Aerial crown-view tile of a tropical tree (Barro Colorado Island, Panama), acquired 20250217:
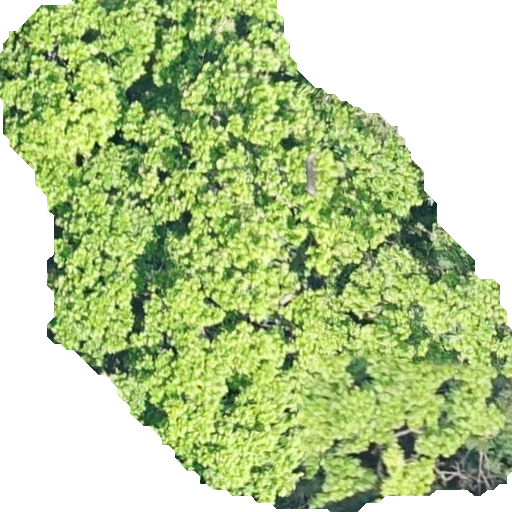
Species: Anacardium excelsum
GBIF accepted scientific name: Anacardium excelsum
Crown area: 275.526 m²